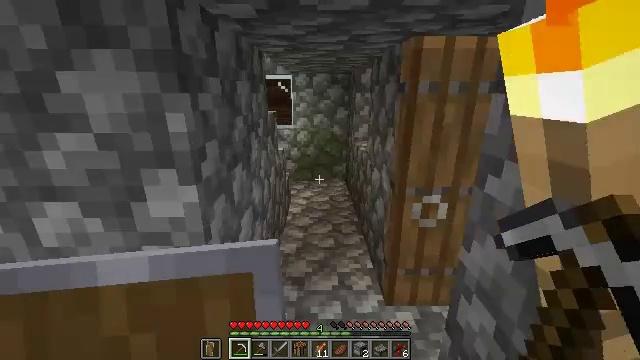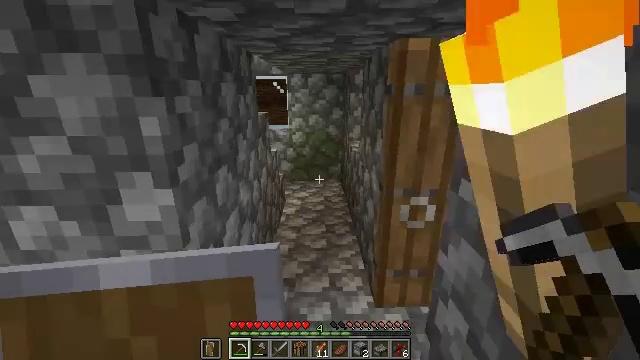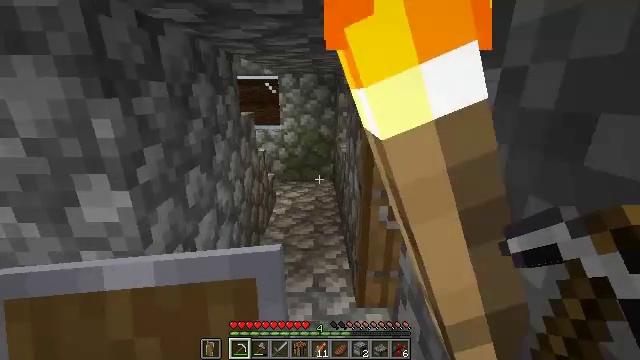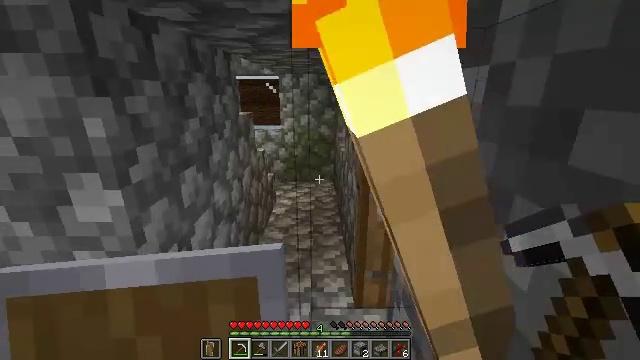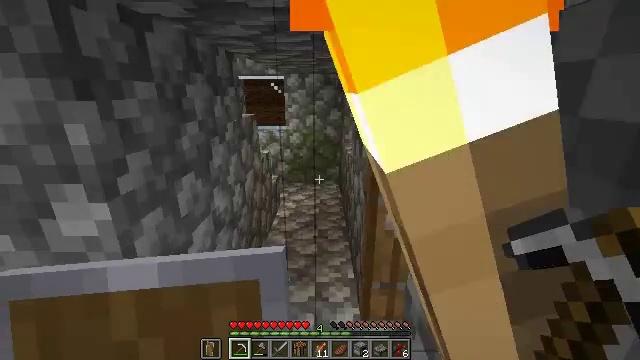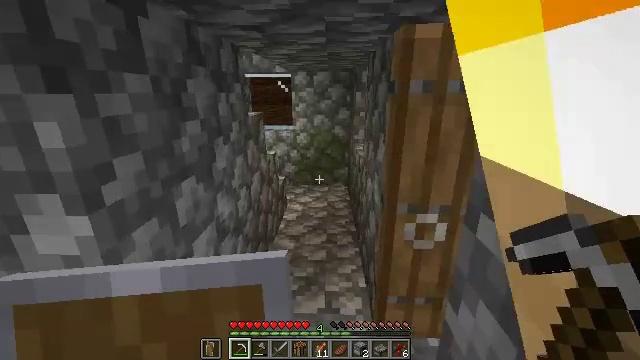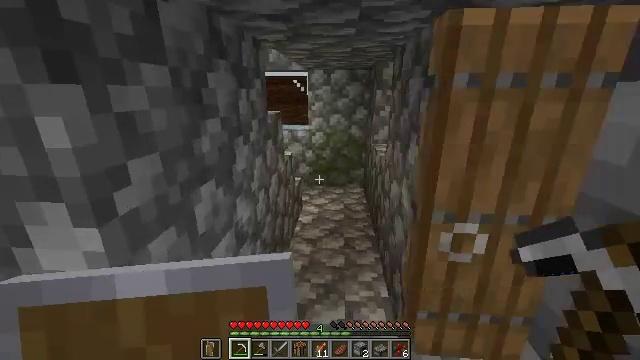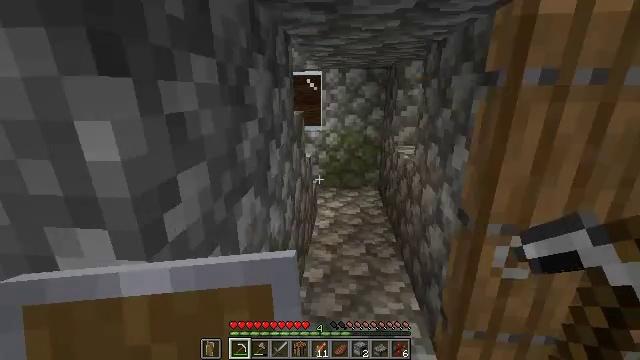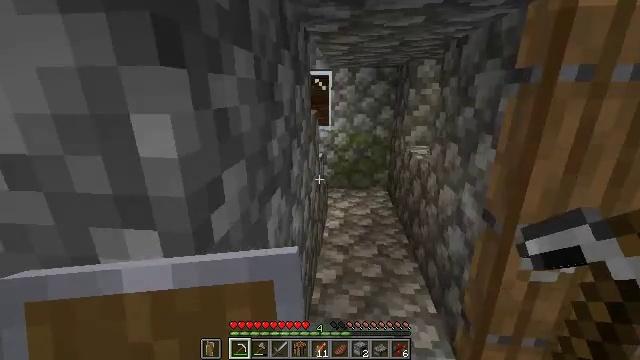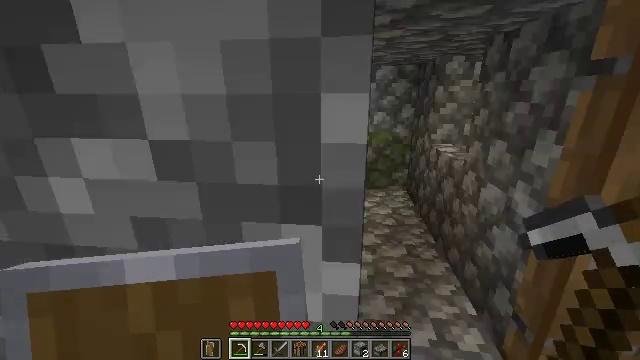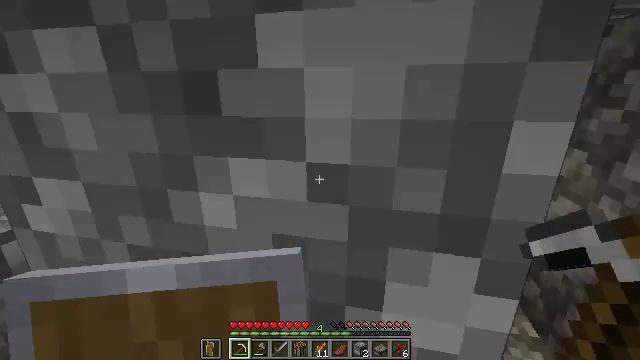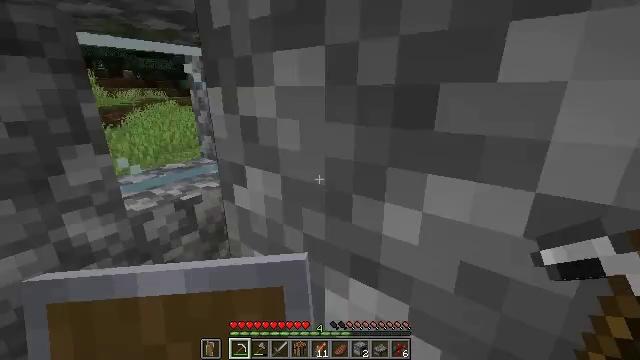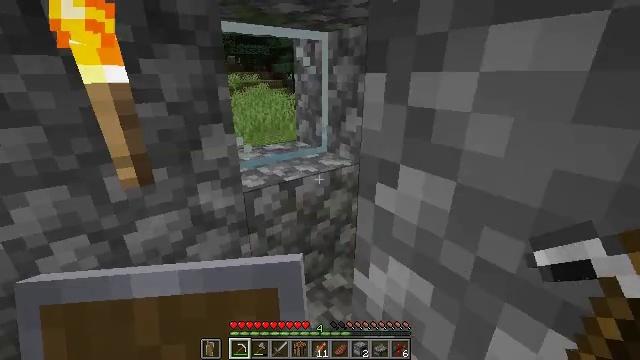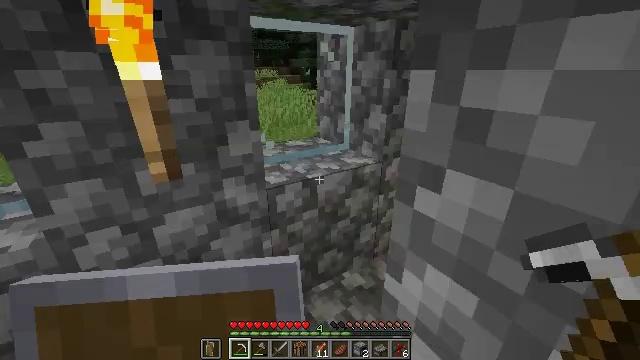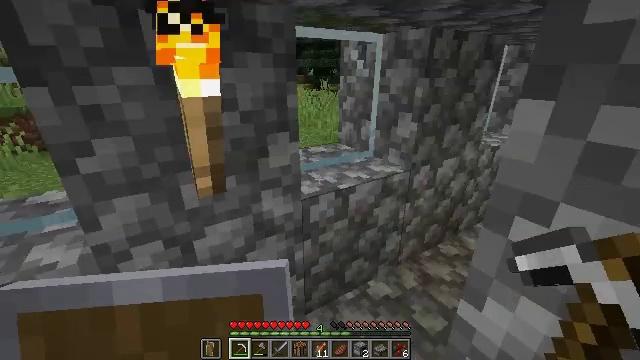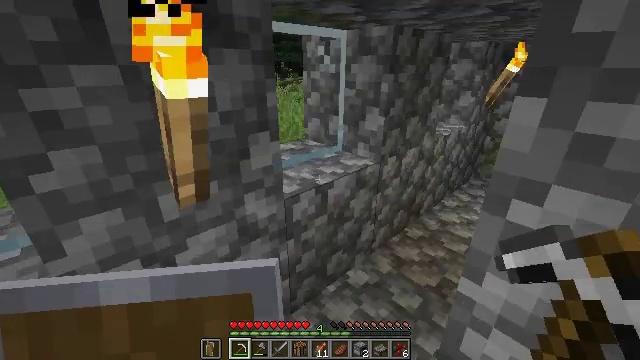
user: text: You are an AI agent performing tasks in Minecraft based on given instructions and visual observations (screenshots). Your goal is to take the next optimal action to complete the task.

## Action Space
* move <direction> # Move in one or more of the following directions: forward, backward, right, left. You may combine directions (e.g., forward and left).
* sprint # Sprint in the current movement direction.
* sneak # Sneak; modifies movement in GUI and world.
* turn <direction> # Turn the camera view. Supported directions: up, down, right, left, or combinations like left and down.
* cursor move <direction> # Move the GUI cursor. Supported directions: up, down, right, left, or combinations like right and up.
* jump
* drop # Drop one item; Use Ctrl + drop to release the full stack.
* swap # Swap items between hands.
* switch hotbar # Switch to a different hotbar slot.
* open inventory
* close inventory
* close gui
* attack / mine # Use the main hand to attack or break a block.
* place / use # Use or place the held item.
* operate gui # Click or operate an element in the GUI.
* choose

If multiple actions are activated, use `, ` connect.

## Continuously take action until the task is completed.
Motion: motion action
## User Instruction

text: Mine the bookshelf to gather resources.
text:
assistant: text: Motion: move right
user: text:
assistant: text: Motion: move right
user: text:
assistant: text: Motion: move forward and move right
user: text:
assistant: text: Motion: move forward and move right, turn left
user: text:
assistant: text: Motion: move forward and move left, turn left
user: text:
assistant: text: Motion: move forward and move left, turn left
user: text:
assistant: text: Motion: move left
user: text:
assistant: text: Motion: move left
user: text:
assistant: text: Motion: move left
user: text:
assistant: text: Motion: move left, turn left
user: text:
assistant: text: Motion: move left, turn left
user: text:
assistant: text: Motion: turn left and down
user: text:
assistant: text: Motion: move left, turn left
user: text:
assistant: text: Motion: move left
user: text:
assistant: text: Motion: move left, turn right and down
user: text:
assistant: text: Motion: move left, turn right
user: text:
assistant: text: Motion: move forward and move left, turn right
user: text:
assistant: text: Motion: move forward and move left, turn right
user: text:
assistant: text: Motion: move forward and move left, turn right
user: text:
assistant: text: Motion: move forward and move left, turn right
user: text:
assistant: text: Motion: move forward
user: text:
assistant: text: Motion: move forward
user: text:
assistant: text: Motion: move forward
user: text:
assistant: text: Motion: move forward, turn right
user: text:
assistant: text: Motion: move forward, turn right
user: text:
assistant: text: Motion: move forward, turn right
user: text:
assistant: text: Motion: move forward, turn right
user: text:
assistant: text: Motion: move forward, turn right
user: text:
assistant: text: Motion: move forward, turn right
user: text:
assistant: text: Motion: move forward, turn right